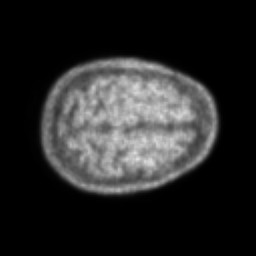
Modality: PET
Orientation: axial
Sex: male
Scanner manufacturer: ge